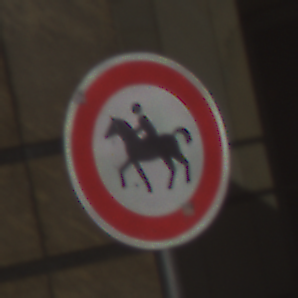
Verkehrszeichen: VerbotReiter
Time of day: MorningAfternoon
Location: Outdoor (Urban)
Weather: PartlyCloudy
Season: NotSpecified
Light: Natural